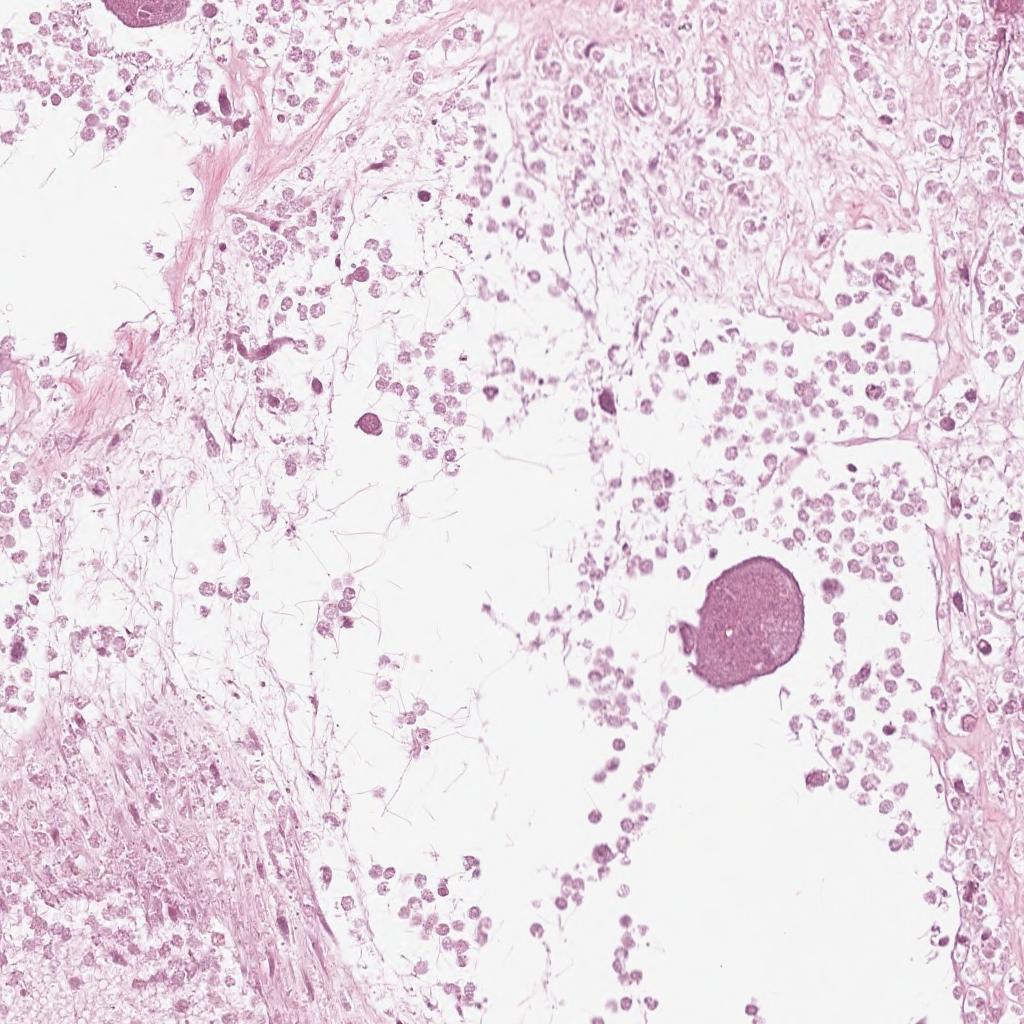
Label: Non-Viable-Tumor